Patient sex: M
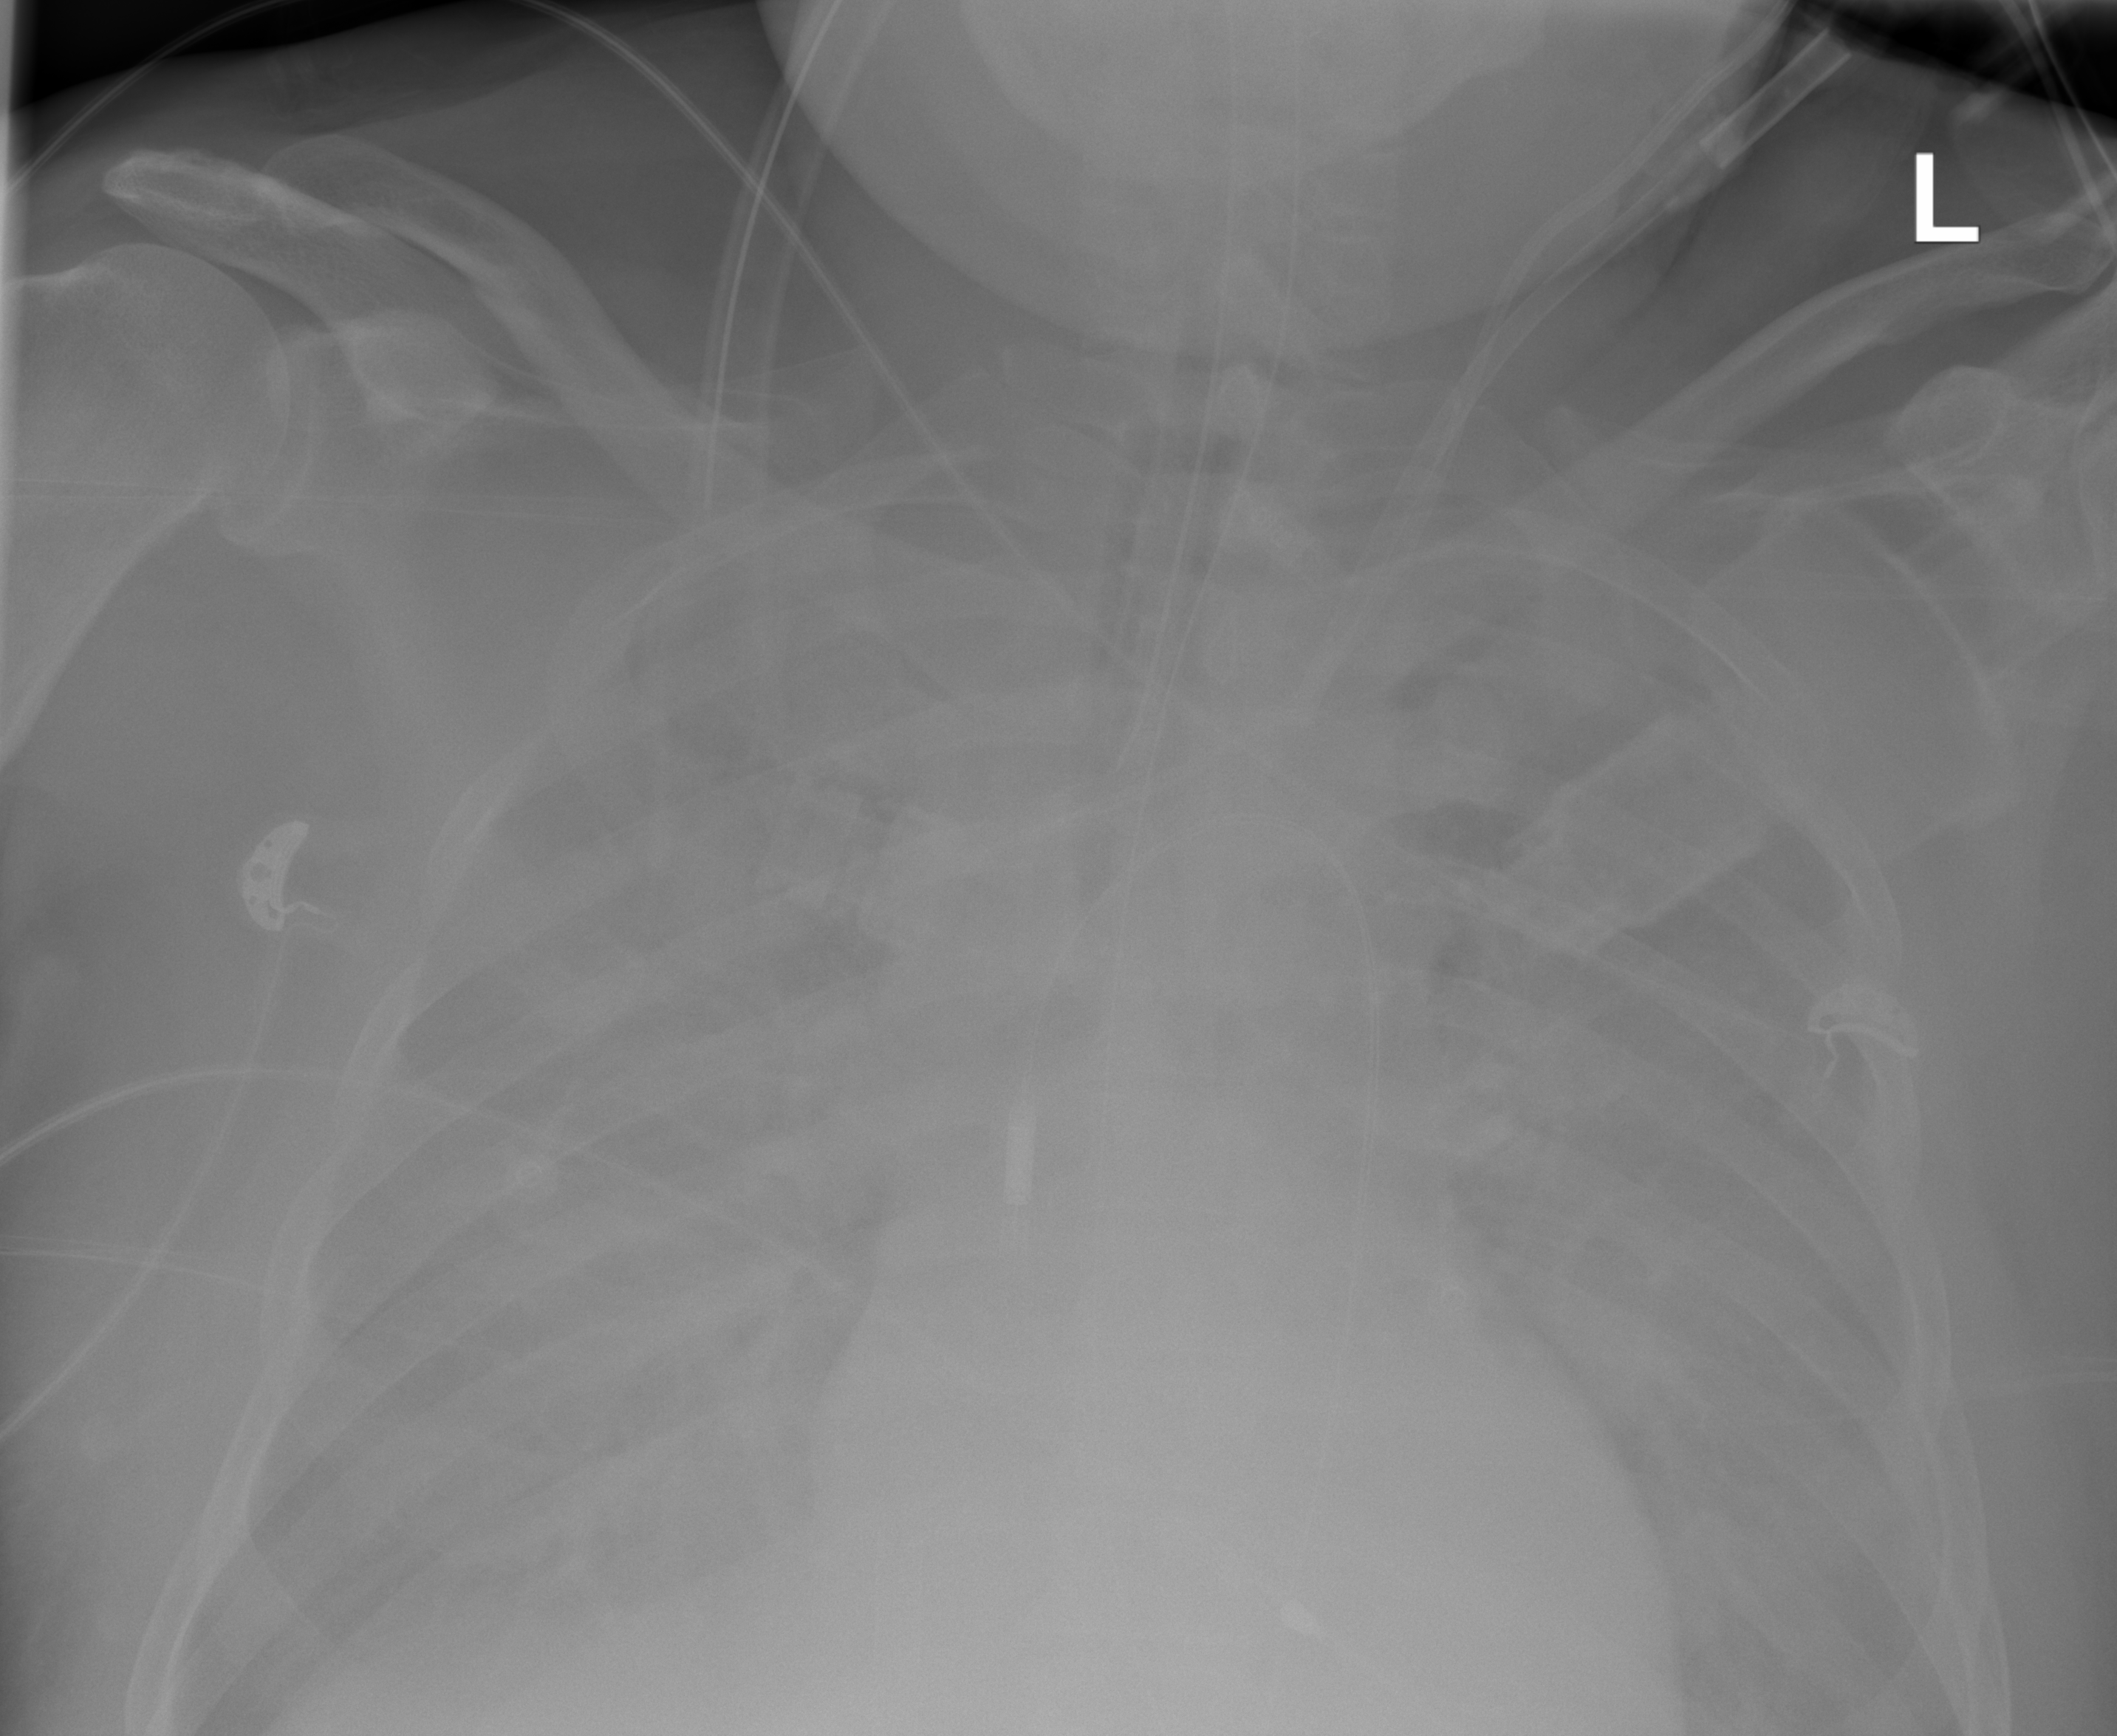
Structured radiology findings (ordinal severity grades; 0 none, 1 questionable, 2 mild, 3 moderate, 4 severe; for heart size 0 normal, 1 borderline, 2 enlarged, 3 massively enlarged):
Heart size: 0
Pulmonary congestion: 1
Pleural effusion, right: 2
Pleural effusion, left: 2
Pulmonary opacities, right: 3
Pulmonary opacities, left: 3
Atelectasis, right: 2
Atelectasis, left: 2